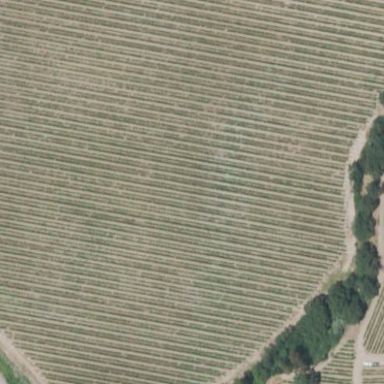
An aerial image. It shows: Vineyard where grapes are grown.